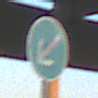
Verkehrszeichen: VorgeschriebeneVorbeifahrtLinks
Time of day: SunriseSunset
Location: Roofed (Suburban)
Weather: Clear
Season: NotSpecified
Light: Natural